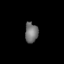
Tissue: lung
Cell type: Endothelial cells
Senescence score: 0.5664
Nuclear area (px): 259
Mean DAPI intensity: 114.336